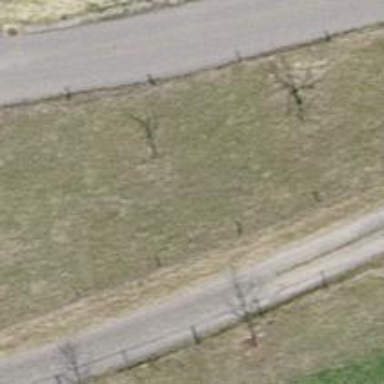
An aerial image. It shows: Single tag "natural: tree."